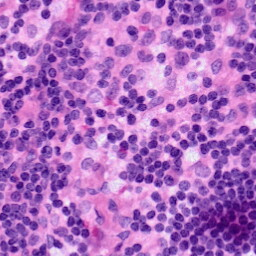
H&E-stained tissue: LymphNode